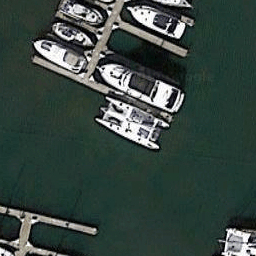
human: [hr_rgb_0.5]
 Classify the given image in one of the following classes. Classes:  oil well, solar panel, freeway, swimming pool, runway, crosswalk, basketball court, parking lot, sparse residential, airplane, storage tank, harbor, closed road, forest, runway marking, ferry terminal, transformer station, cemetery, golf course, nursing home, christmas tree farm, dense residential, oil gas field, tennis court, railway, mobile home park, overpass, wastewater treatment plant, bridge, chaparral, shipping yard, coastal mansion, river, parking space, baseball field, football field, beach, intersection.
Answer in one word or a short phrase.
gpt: harbor